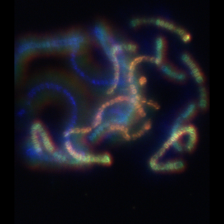
Taxon: Chaetoceros
Group: Diatoms